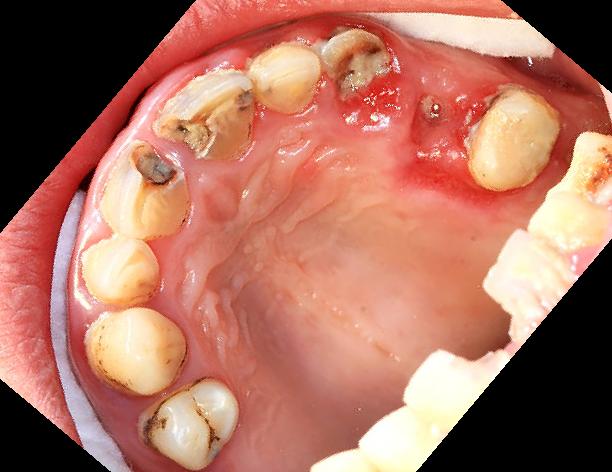
Condition: Gingivitis